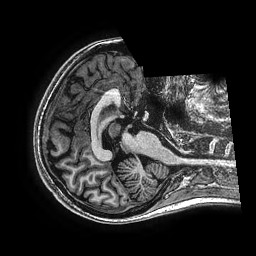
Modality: T1w
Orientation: axial
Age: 16
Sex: female
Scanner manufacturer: ge
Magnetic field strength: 3 T
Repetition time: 0.00766 s
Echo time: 0.003476 s